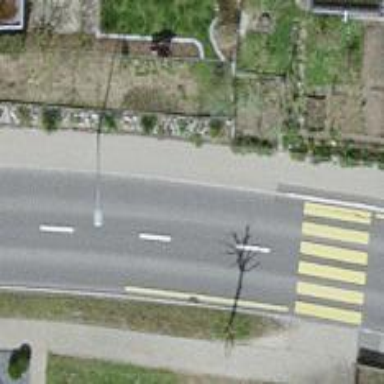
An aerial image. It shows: Tertiary road with separate sidewalks on both sides.